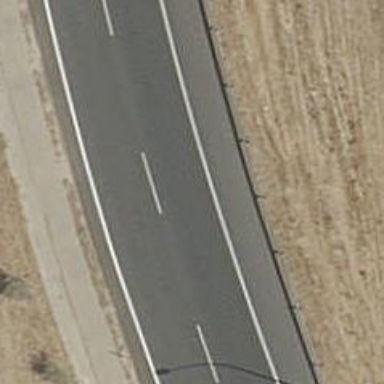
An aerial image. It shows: Motorway link.